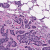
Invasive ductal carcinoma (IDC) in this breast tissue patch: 1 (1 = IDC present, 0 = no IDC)